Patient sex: M
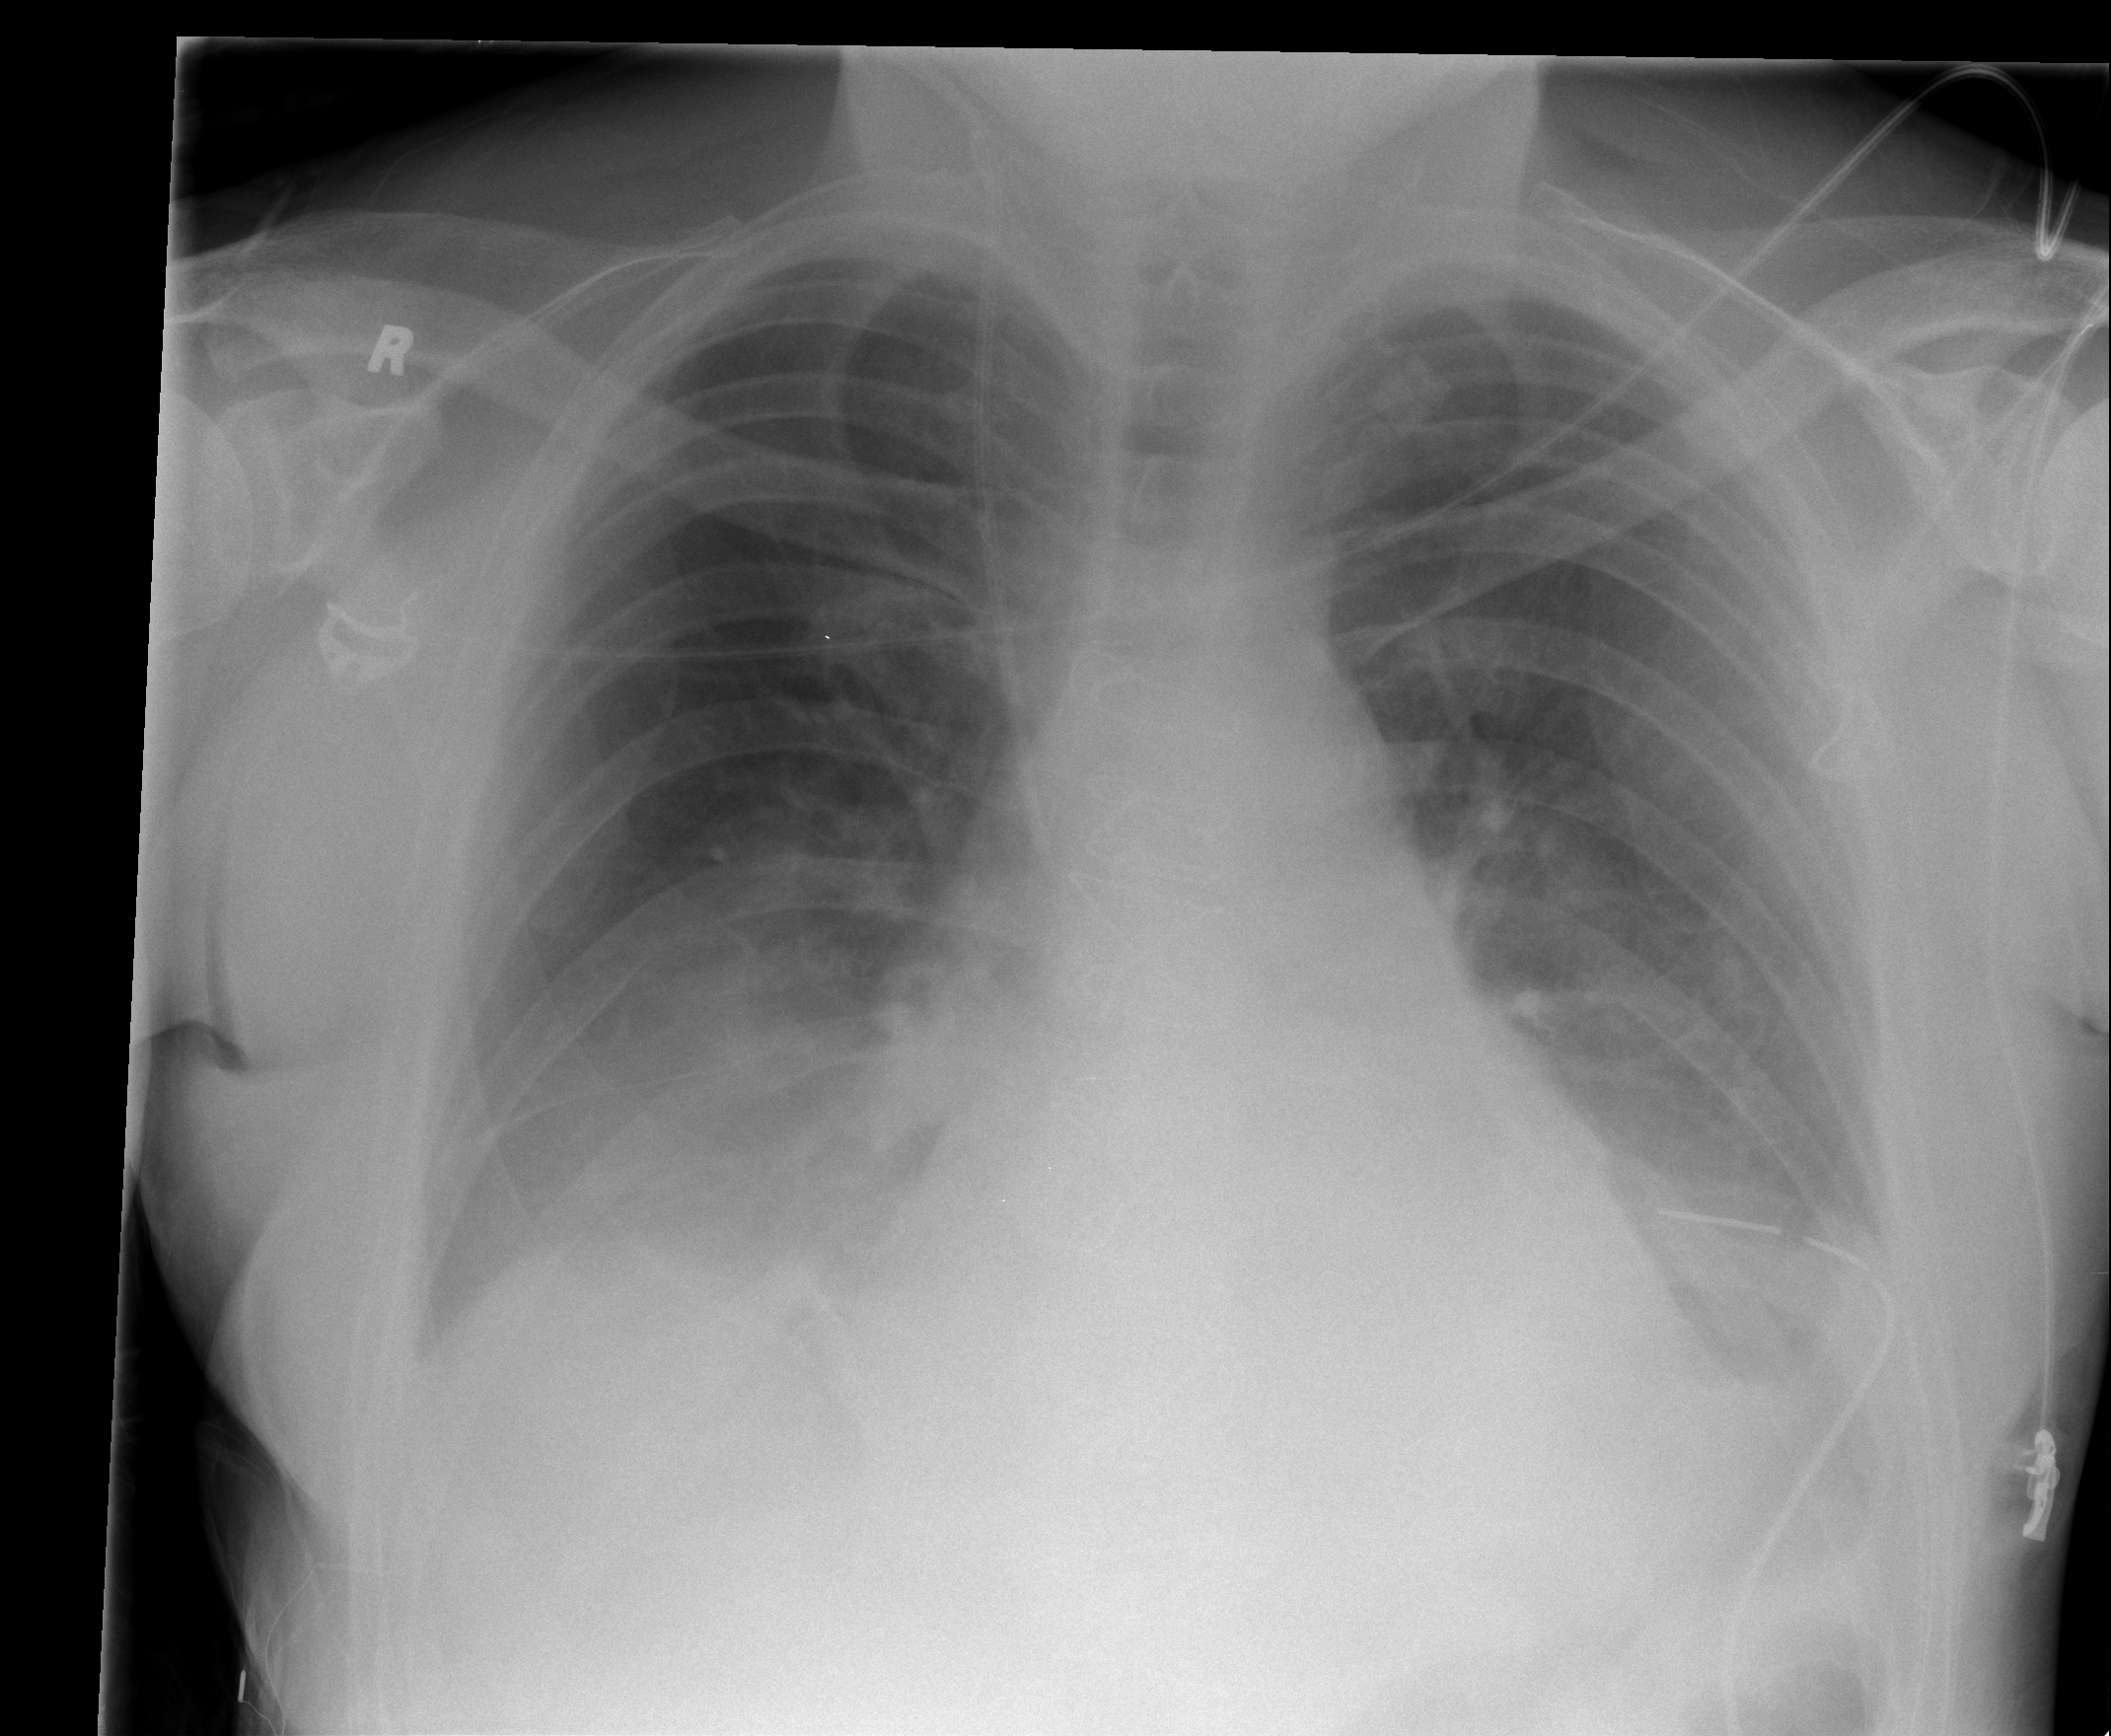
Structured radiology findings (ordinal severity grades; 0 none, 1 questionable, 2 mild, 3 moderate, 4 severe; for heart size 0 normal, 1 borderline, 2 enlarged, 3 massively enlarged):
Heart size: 0
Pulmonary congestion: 0
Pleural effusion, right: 2
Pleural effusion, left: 2
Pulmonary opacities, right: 0
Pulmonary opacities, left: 0
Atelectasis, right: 2
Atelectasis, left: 2